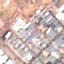
Land use / land cover class: Industrial